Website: apple
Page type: customer-info-address
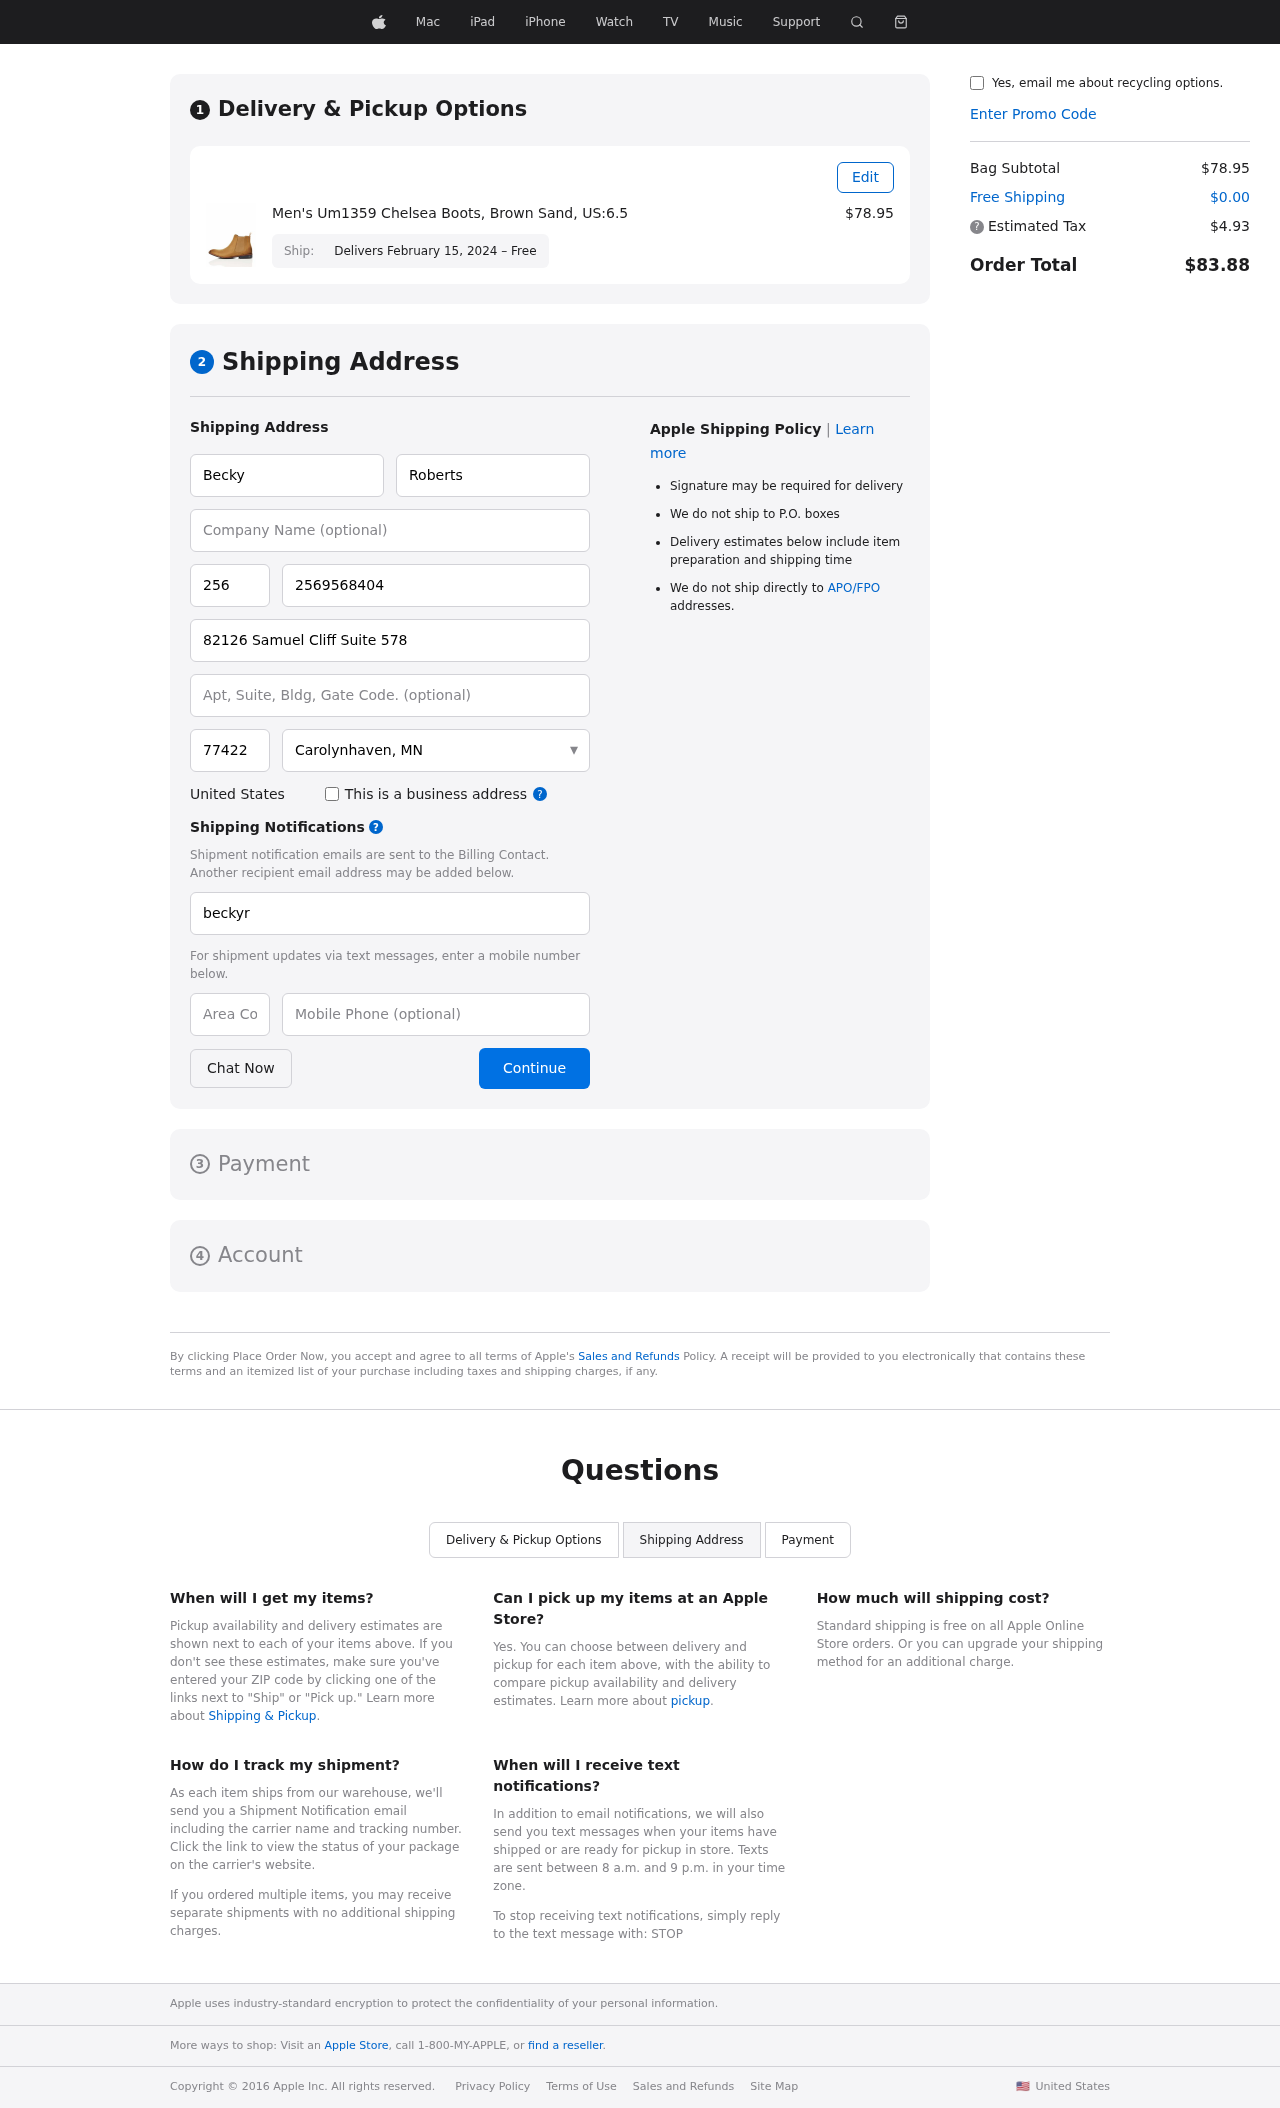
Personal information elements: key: PII_CITY_STATE
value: Carolynhaven, MN
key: PII_COUNTRY
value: United States
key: PII_EMAIL
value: beckyroberts@gmail.com
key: PII_FIRSTNAME
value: Becky
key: PII_LASTNAME
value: Roberts
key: PII_PHONE
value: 2569568404
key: PII_PHONE_ALT
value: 3349430397
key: PII_PHONE_ALT_AREA
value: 334
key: PII_PHONE_AREA
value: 256
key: PII_POSTCODE
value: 77422
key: PII_STREET
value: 82126 Samuel Cliff Suite 578
Product elements: key: PRODUCT1_NAME
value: Men's Um1359 Chelsea Boots, Brown Sand, US:6.5
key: PRODUCT1_PRICE
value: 78.95
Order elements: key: ORDER_DELIVERY_DATE
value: Delivers February 15, 2024 – Free
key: ORDER_SUBTOTAL
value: $78.95
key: ORDER_SHIPPING_COST
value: $0.00
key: ORDER_TAX
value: $4.93
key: ORDER_TOTAL
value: $83.88